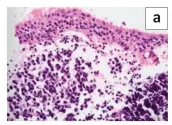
Histological and immunohistochemical findings in the bladder biopsy. (a) Malignant cells are present in the lamina propria (left lower quadrant) with overlying normal urothelium and a lymphocytic aggregate to the right (haematoxylin and eosin, original magnification 200x).
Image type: pathology (h&e)